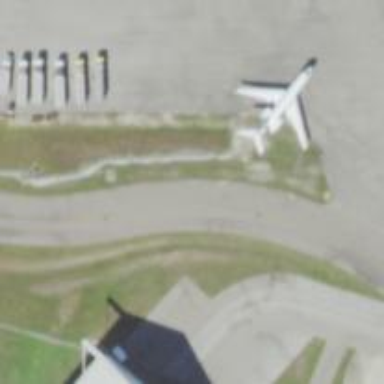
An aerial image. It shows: Image of taxiway at airport.